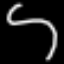
Label: squiggle